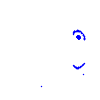
Particle: kaon